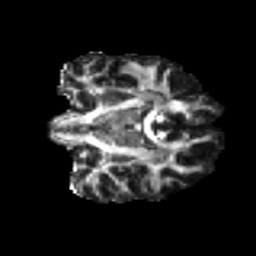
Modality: FA
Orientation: coronal
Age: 25
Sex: male
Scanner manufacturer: ge
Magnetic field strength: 3 T
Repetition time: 7.8 s
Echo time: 0.0606 s